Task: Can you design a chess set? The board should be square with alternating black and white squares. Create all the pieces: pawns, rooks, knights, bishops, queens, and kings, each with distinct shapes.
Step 4356:
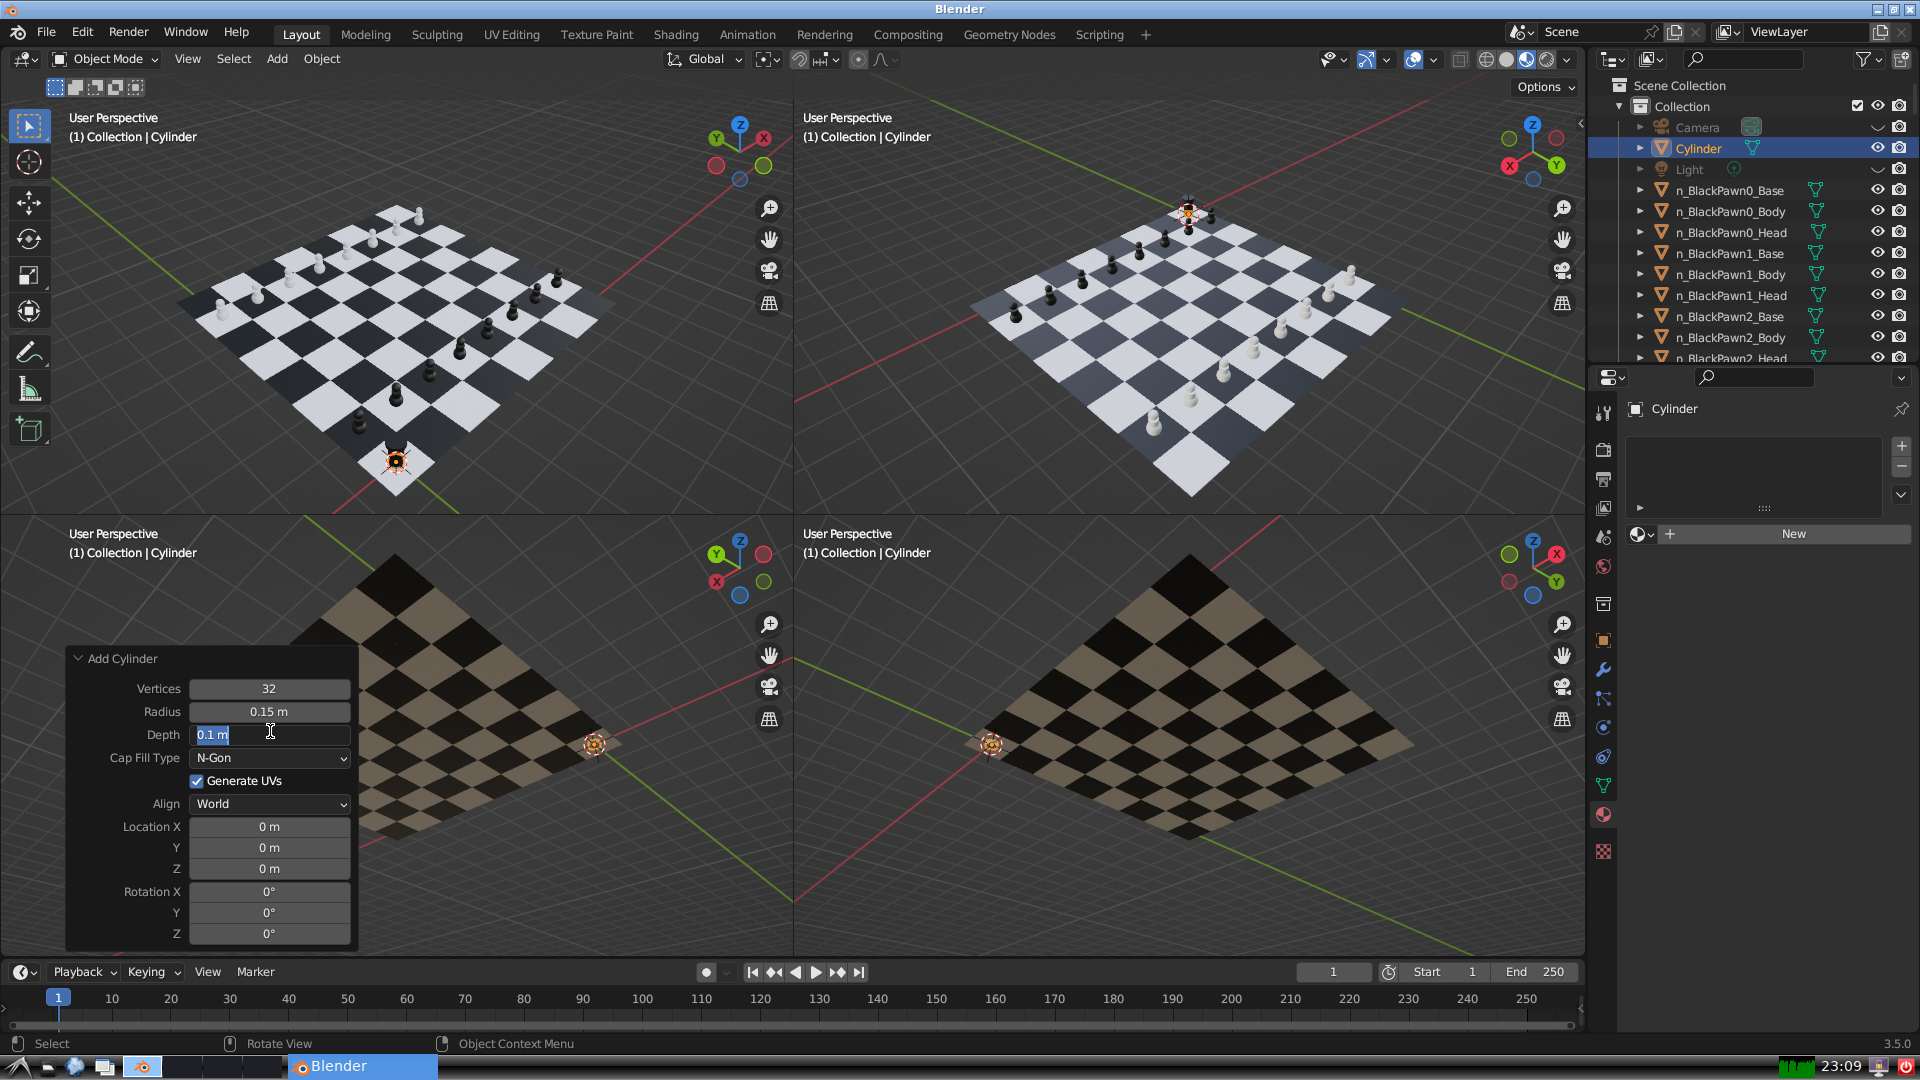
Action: input_text: 0.6